Field crop: maize
Growth stage: 1
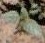
Species: datura